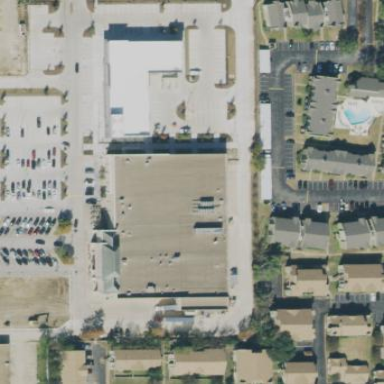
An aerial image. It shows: Retail building housing supermarket.